Field crop: maize
Growth stage: 2
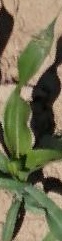
Species: maize